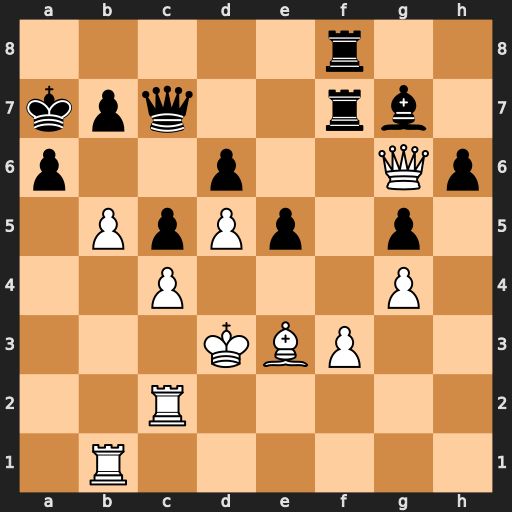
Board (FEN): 5r2/kpq2rb1/p2p2Qp/1PpPp1p1/2P3P1/3KBP2/2R5/1R6
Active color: w
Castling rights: -
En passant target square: -
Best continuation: b6+ Qxb6 Rxb6